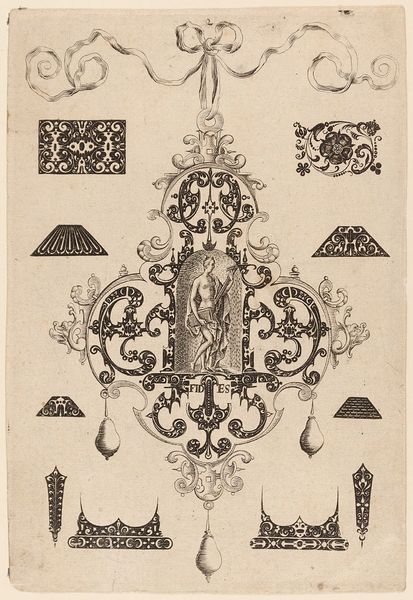
Titel: Schweifwerk-Anhänger mit Fides
Künstler: Daniel Mignot
Standort: Hamburg
Institution: Museum für Kunst und Gewerbe Hamburg
Schlagwörter: mann, lampe, schmuck, zeichnung, renaissance, papier, grafik, graphik, symmetrie, ornamente, fotografie, photographie, glaube, druckgraphik, druckgrafik, stich, girlanden, kunstgewerbe, kupferstich, kunsthandwerk, kandelaber, fides, goldschmiedearbeit, gerippt, juwelen, reproduktionen, industriedesign, druckerzeugnisse, schweifwerk, ornamentstich, vorlageblätter